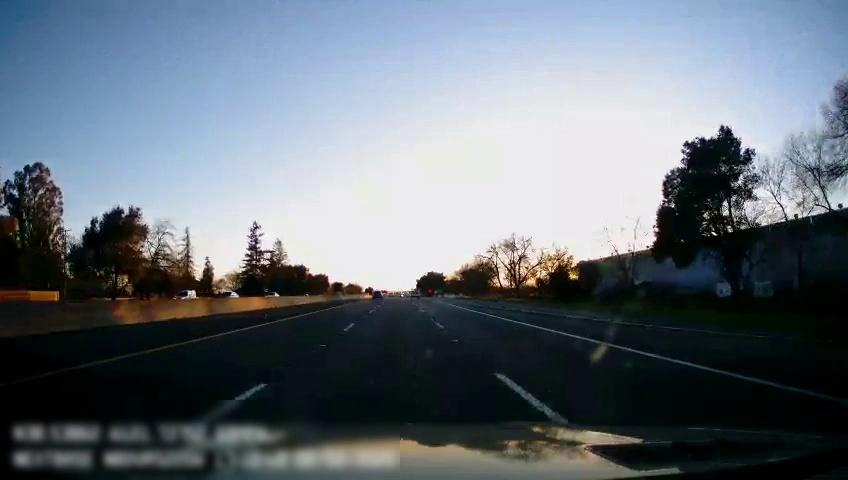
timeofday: Day
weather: Sunny
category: Drivable Space
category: Vehicles | SUV
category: Vehicles | Truck
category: Vehicles | SUV
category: Vehicles | SUV
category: Vehicles | SUV
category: Lanes | Alternate Lane
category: Lanes | Current Lane
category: Lanes | Current Lane
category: Lanes | Alternate Lane
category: Lanes | Alternate Lane